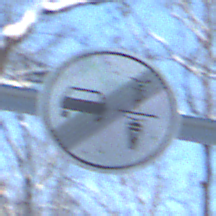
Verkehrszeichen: EndeVerbotUeberholenEinspurigeFahrzeuge
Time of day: MorningAfternoon
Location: Outdoor (Nature)
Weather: Clear
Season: Winter
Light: Natural